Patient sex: M
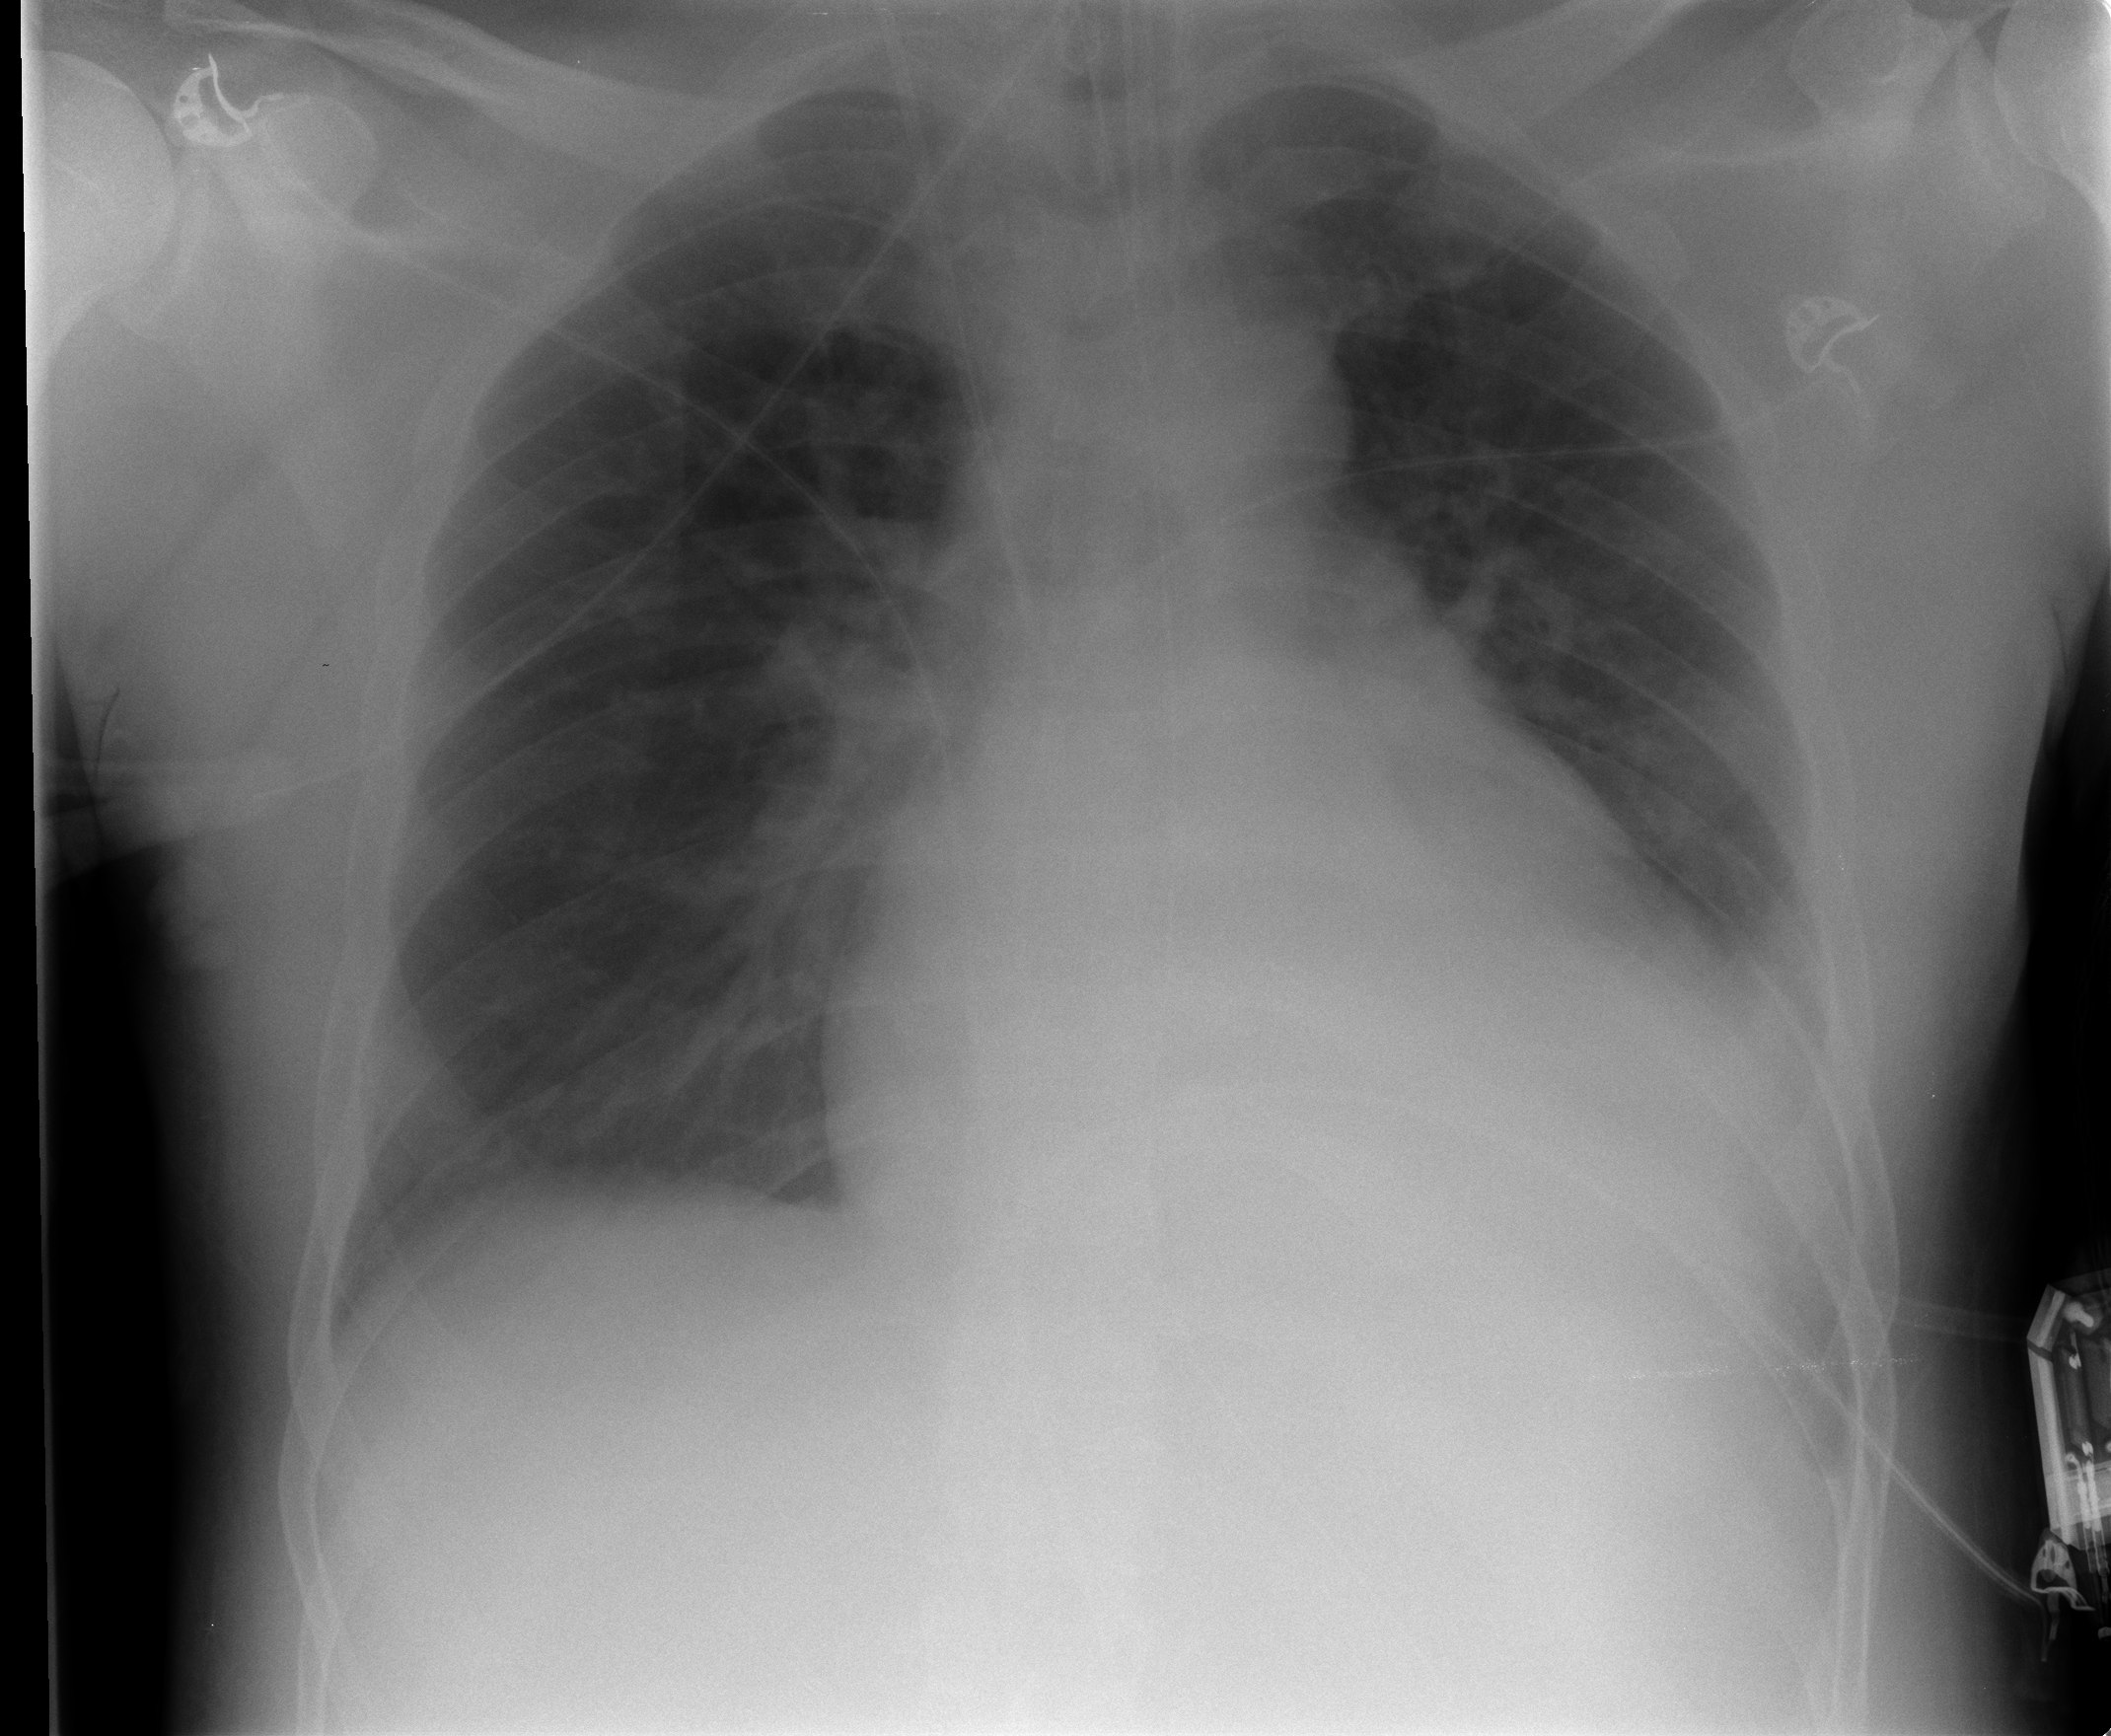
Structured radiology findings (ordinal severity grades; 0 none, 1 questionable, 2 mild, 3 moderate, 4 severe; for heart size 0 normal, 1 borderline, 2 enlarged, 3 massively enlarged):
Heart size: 3
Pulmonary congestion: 2
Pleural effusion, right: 1
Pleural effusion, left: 0
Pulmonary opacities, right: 0
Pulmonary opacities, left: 0
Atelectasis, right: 2
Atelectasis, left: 2